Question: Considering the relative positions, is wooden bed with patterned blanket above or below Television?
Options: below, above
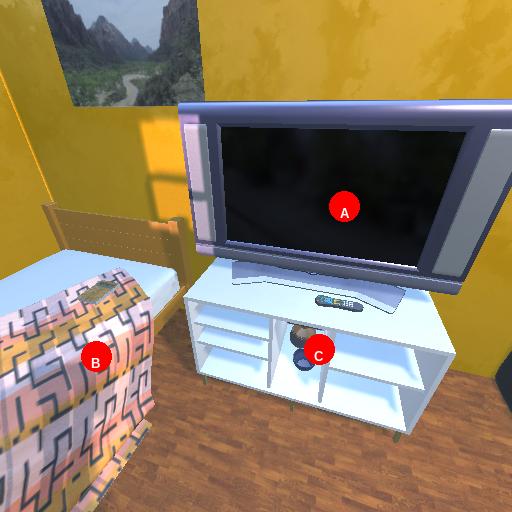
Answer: below